Interaction volume radius: 10 \u00c5
Interaction volume height: 10 \u00c5
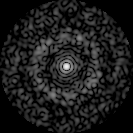
Disorder parameter: 0.8389